Question: Ok so this is the error I'm getting
'''
*** Terminating app due to uncaught exception 'NSInternalInconsistencyException', reason: '"Place" is not a subclass of NSManagedObject.'
'''
I assume that what it means is that 'Place' hasn't been added as an entity to the core data model??? But it has as shown by the image below.
I'm guessing that my assumption is incorrect though so any help or ideas would be nice.

I'm pretty certain that this is the line that's causing it:
'''
NSManagedObject* place = [NSEntityDescription
insertNewObjectForEntityForName:@"Place"
inManagedObjectContext:context];
'''
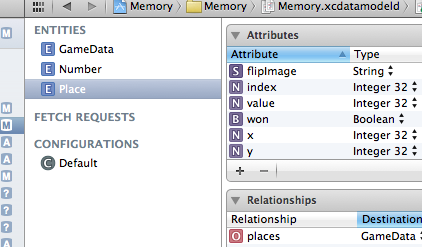
Answer: If you aren't using custom classes (no Place.[hm]), as it sounds like you're not, check the tab, and make sure the name is blank (= ) - not .